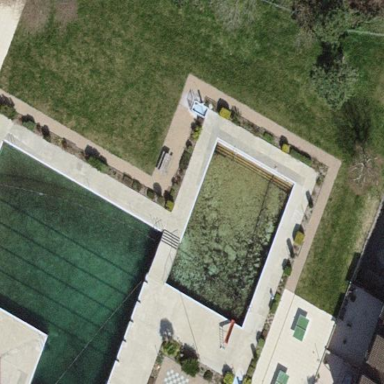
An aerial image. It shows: Swimming pool located in leisure land.